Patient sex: F
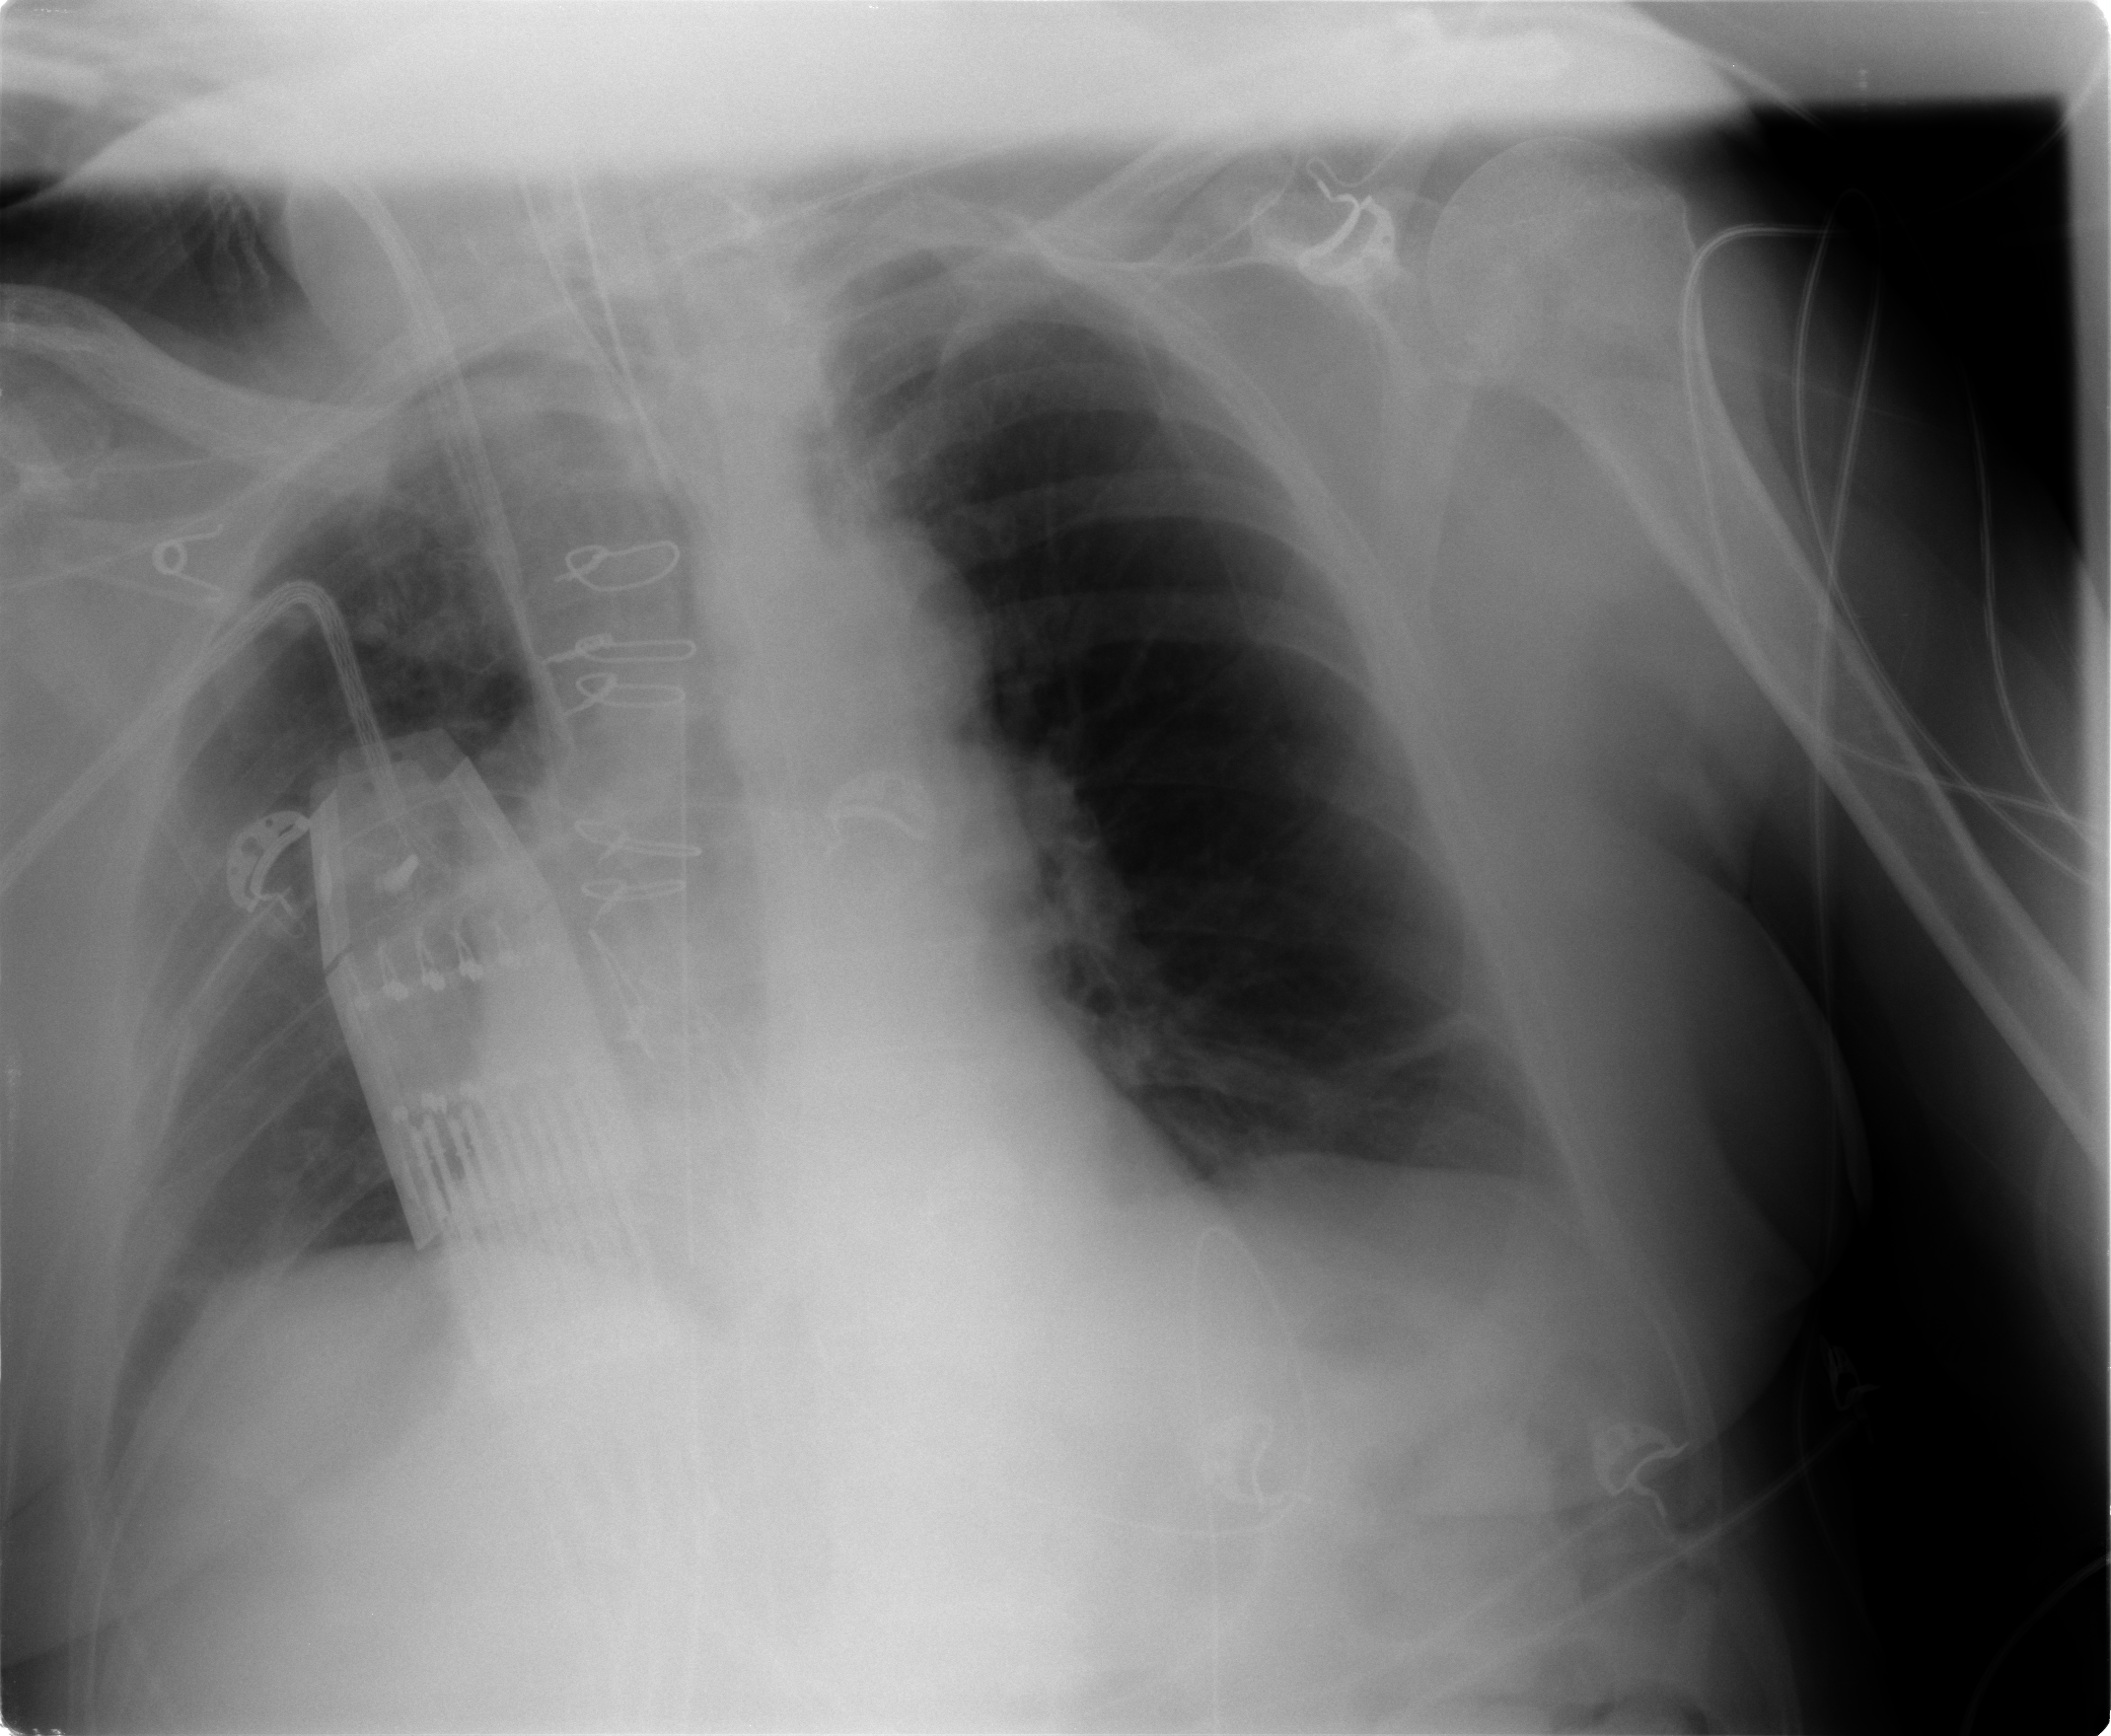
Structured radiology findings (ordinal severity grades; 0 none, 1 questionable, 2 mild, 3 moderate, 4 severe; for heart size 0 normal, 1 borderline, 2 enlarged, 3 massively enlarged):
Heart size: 1
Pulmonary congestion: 0
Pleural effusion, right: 2
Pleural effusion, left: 0
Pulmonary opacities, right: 0
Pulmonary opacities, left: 0
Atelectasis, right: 0
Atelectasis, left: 0